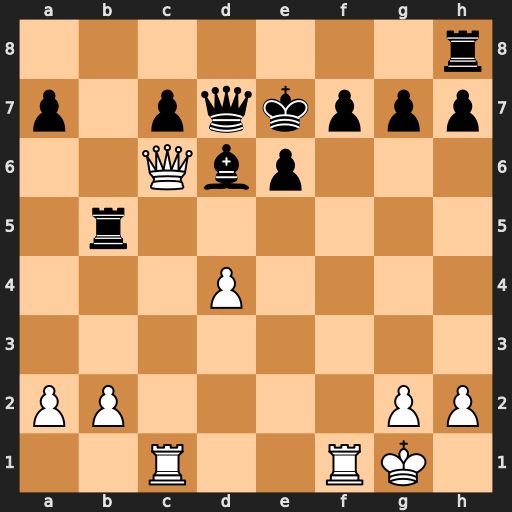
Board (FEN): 7r/p1pqkppp/2Qbp3/1r6/3P4/8/PP4PP/2R2RK1
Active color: w
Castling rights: -
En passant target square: -
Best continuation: Rxf7+ Kxf7 Qxd7+